Question: i have tried lot of swipe plugins in my phonegap project, but my form elements are not working in these plugins.
can you suggest a better plugin for my project?
This is the screen what i need.

thanks in advance...
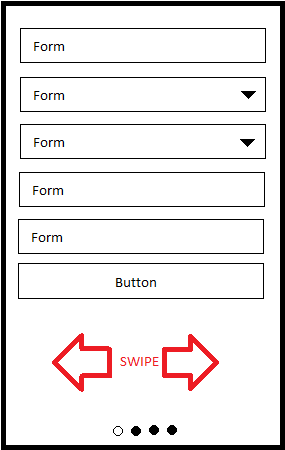
Answer: here is your plugin:
<URL>
Features:
- - - -